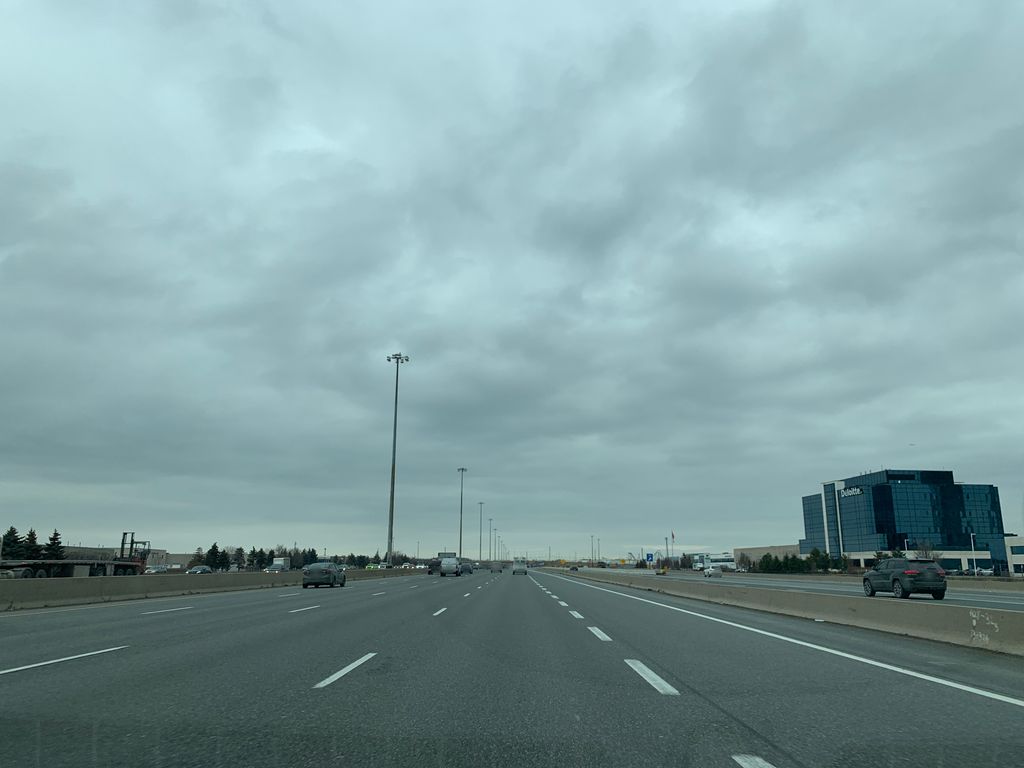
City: toronto